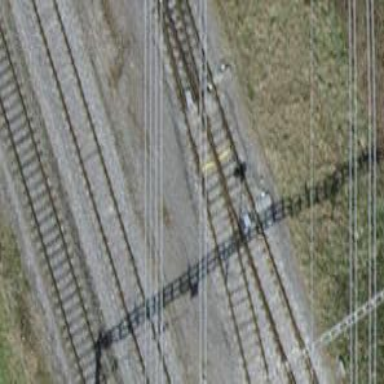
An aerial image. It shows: Railway switch.